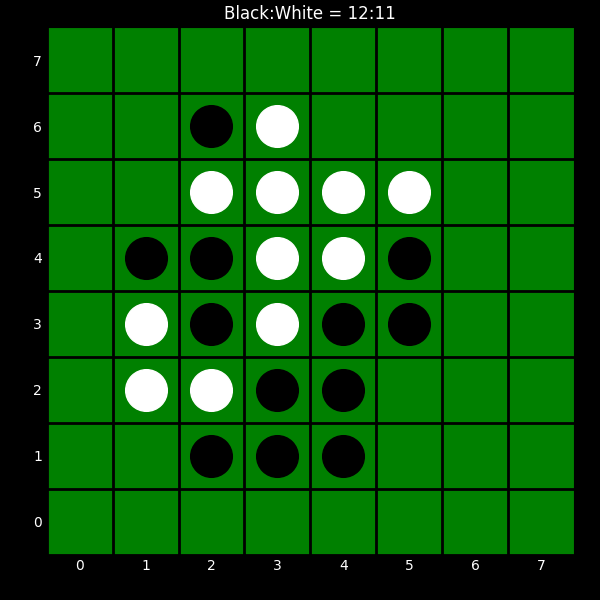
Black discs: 12
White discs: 11